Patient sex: M
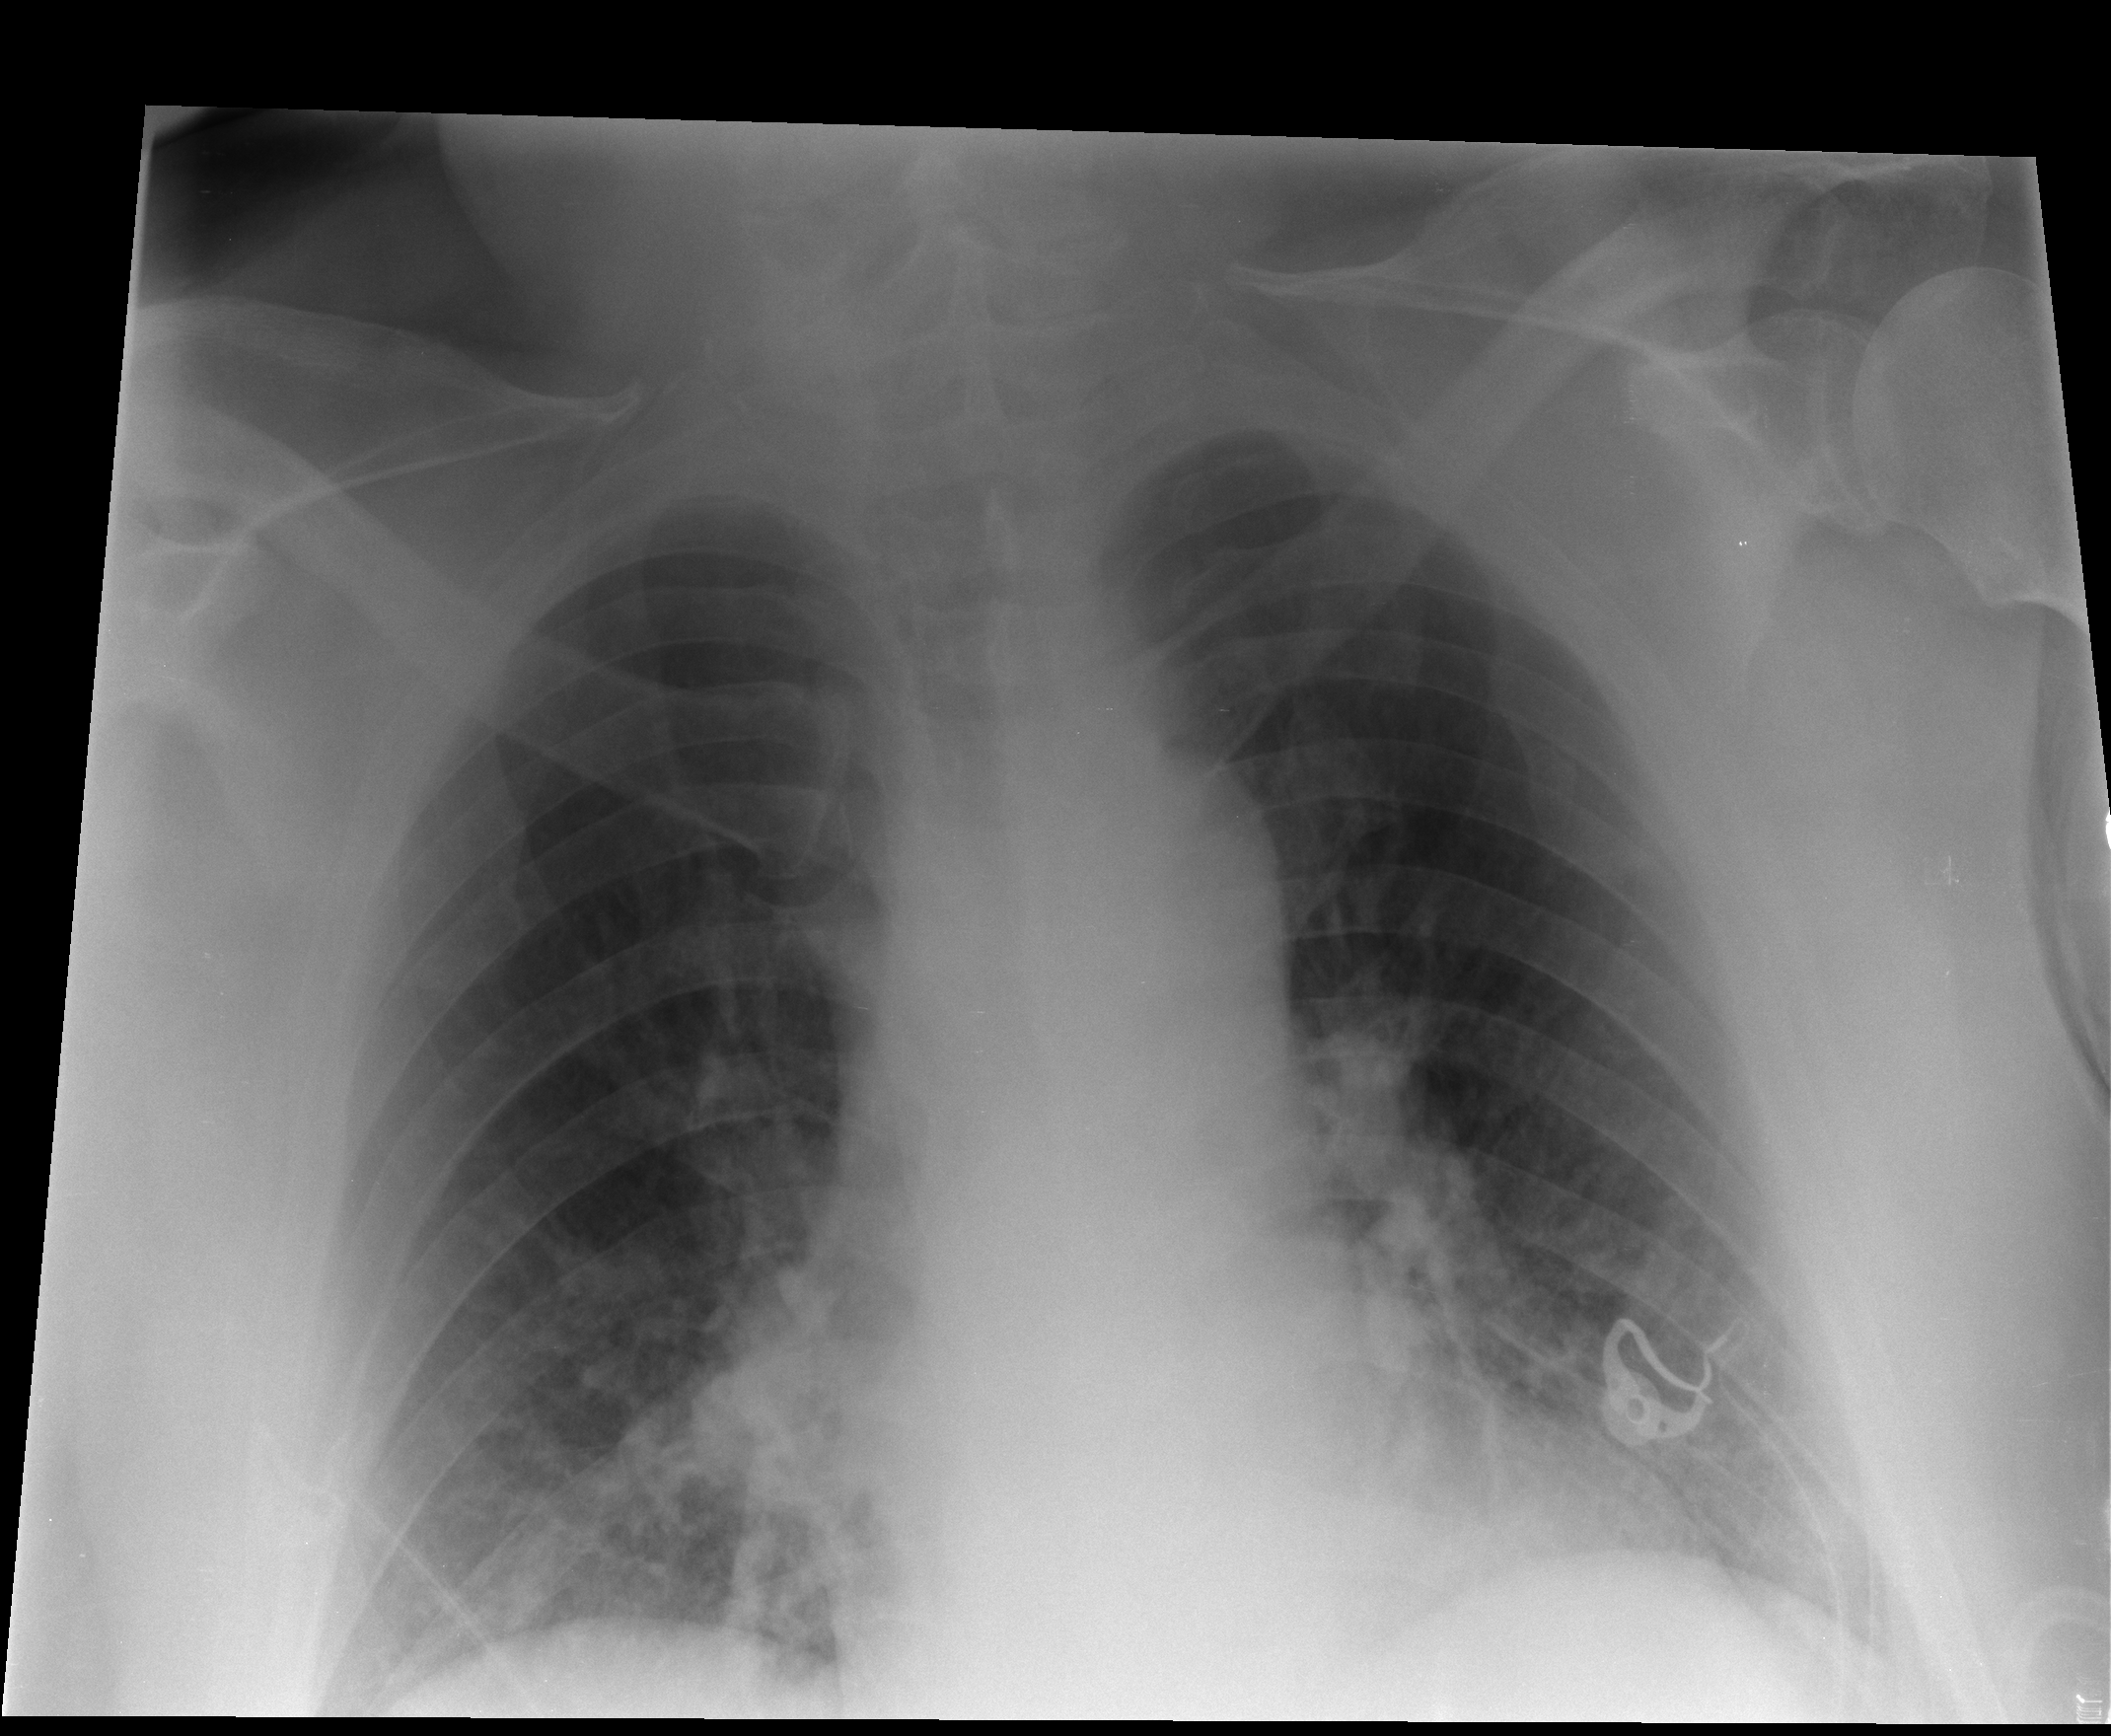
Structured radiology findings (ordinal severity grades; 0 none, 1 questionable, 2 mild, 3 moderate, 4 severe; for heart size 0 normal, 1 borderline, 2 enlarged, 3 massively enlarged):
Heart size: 0
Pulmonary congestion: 1
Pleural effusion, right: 0
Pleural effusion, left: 2
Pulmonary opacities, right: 3
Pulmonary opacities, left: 2
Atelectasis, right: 2
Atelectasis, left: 2